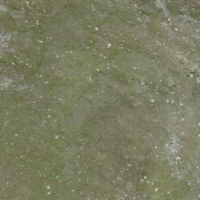
EUNIS habitat code: 26
Species observed at this site:
Lagopus muta